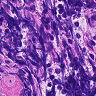
Metastatic tissue present: no